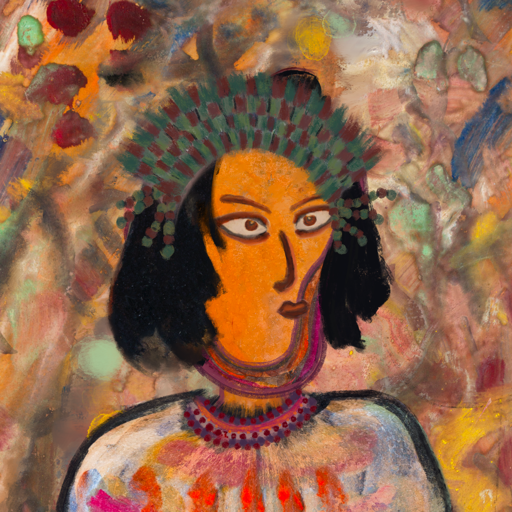
Background: Mother_And_Son_Mother, Head And Neck Side: Hypocrite_w_Hair, Face Side: Roy_Bahadur, Bust: Childish, Hair Side: Mosgoul, Head Accessory: After_Raid_Crown, Second Necklace: Blank, Necklace: Roy_Bahadur, Baby: Blank